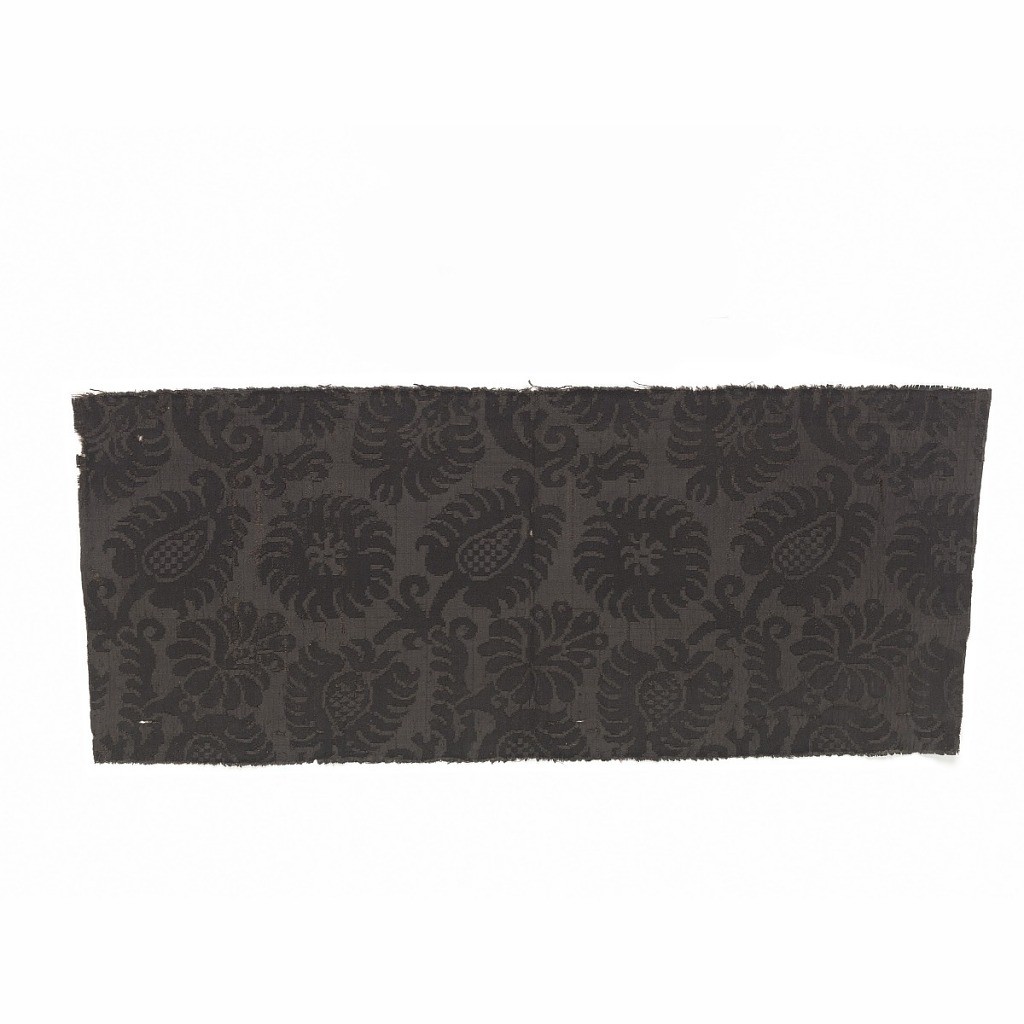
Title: Fragment
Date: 17th century
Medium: silk Technique: 4&1 satin damask
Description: Black-on-black silk fragment of flower and leaf shapes arranged diagonally.